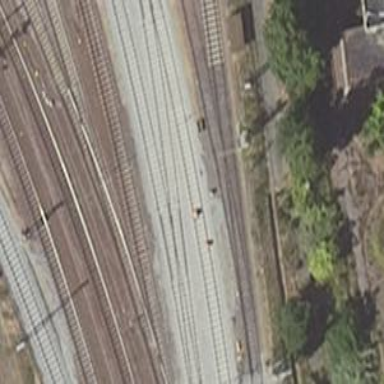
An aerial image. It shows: Railway signal.